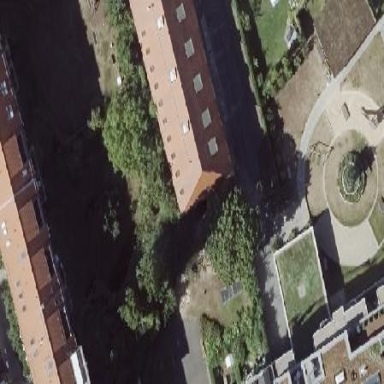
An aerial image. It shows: Building with hipped red roof. The purpose of the building is related to electricity.